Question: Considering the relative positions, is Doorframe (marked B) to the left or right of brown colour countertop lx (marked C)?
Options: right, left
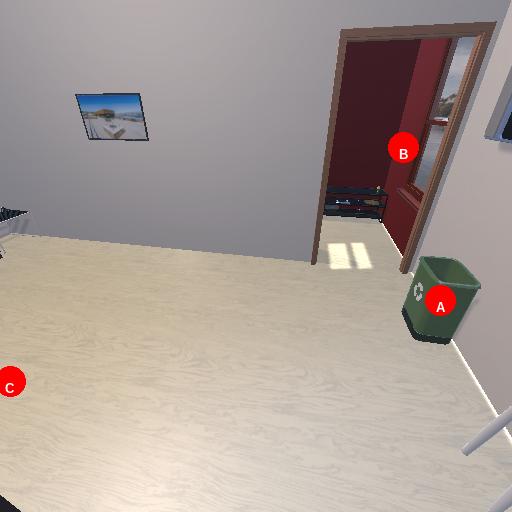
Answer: right